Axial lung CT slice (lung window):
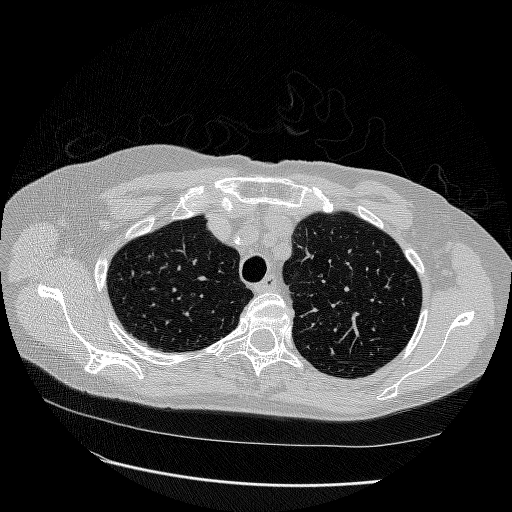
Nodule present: no